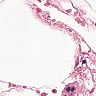
Metastatic tissue present: no